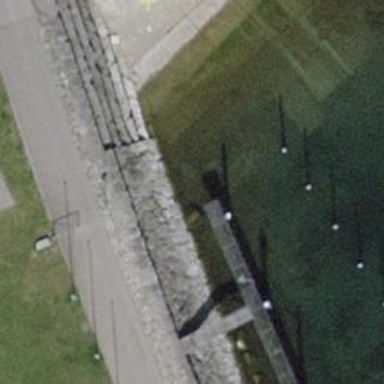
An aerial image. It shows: Man-made pier.